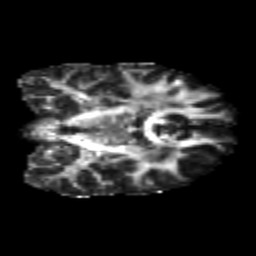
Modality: FA
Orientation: coronal
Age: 25
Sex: male
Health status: healthy
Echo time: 0.074 s